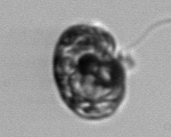
Label: Proterythropsis